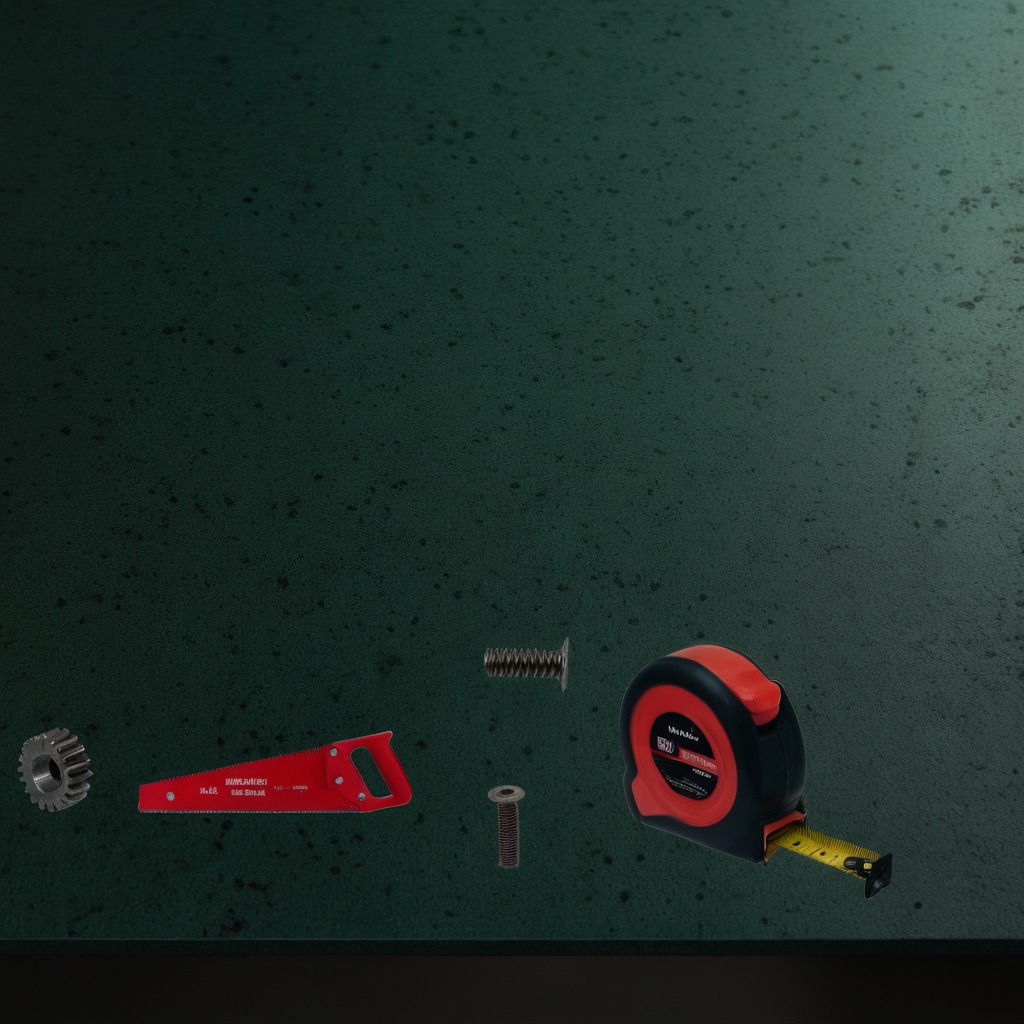
A steel gear with teeth, a measuring tape, a metal machine screw, a coiled metal spring, and a handheld metal saw are lying on a clean granite tabletop covered with a green rubber mat inside a workshop at night dim ambient light soft shadows worn but beneath the mat